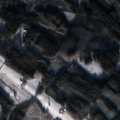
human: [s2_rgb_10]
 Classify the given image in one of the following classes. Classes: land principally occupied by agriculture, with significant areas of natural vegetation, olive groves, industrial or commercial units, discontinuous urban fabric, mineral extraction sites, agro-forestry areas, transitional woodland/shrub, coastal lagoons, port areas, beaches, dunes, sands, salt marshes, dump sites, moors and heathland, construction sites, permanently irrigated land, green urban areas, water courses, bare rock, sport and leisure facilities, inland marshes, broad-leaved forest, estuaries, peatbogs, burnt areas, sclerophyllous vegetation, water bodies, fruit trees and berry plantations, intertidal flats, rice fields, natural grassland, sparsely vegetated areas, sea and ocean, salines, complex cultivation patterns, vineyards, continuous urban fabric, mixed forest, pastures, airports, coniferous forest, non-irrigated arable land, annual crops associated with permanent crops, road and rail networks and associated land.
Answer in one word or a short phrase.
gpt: non-irrigated arable land, mixed forest, transitional woodland/shrub